Field crop: maize
Growth stage: 2
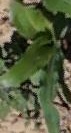
Species: maize